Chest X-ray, PA view. Patient: 39 years old, sex F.
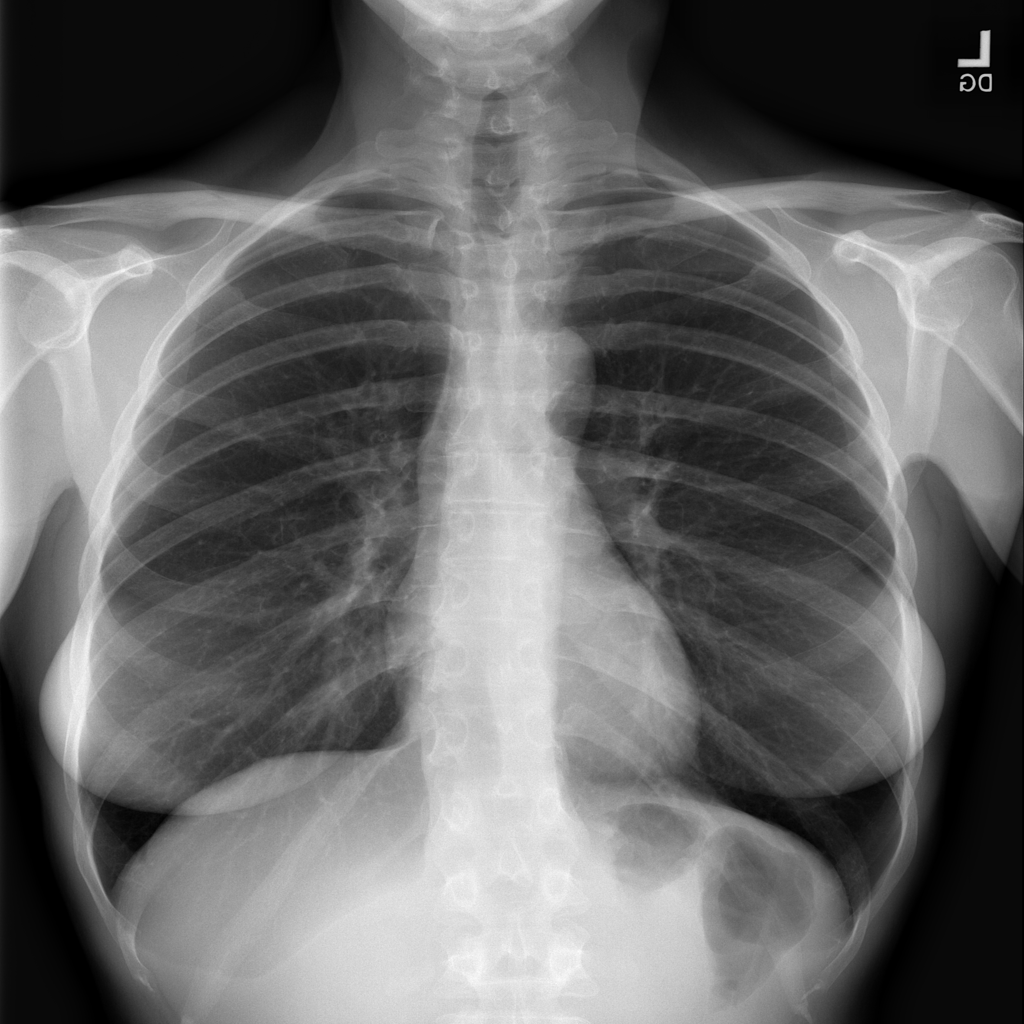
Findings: No Finding